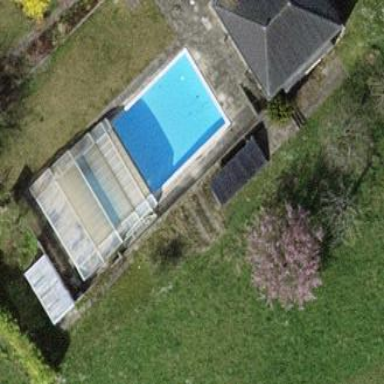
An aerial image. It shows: Swimming pool located in leisure land.